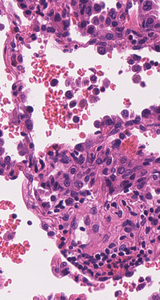
Tumor epithelial tissue: yes
Tumor-associated stroma tissue: yes
Normal tissue: no